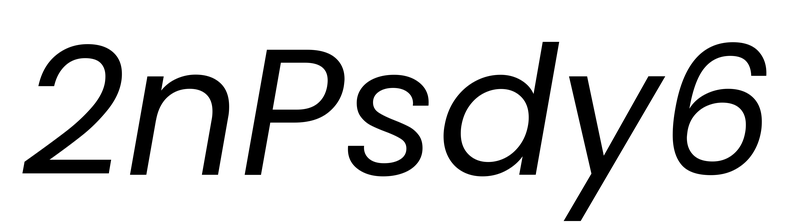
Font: Poppins-Italic